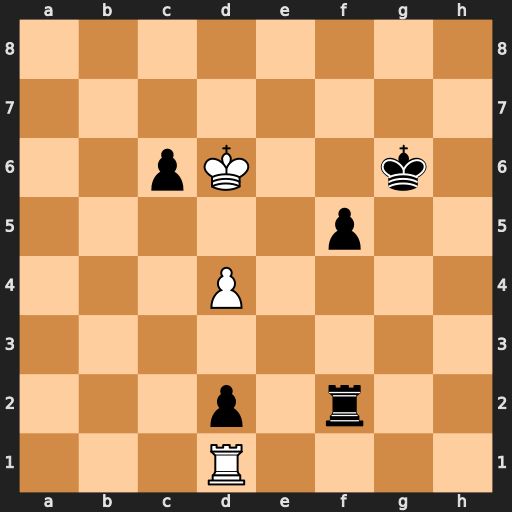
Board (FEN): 8/8/2pK2k1/5p2/3P4/8/3p1r2/3R4
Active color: w
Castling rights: -
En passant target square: -
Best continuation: Kxc6 f4 d5 f3 d6 Rh2 d7 Rh8 Rxd2